Question:
I would like the output of Privkey to be copied to the clipboard. I have found many different commands online, however they copy the file information instead of the output itself. I would just like the output of privkey. If thats not possible to do, even the entire log of the command prompt script saved would still be fine. Basically I just need a way to make it so its possible to copy text from it.
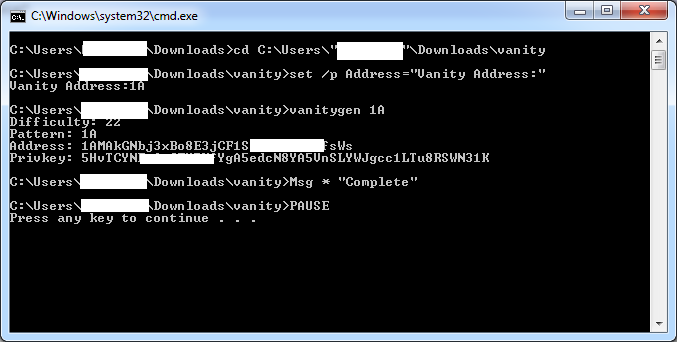
Answer: This should provide just the Privkey data itself:
'''
@echo off
for /f "tokens=2" %%a in ('vanitygen 1A ^| findstr Privkey ') do echo %%a|clip
'''